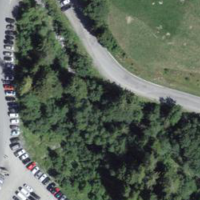
EUNIS habitat code: 23
Species observed at this site:
Cotoneaster dammeri